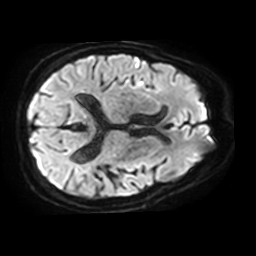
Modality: TRACE
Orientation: axial
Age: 77
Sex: male
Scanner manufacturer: philips
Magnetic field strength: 3 T
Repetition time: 4.632 s
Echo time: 0.06069 s